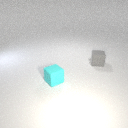
small gray rubber cube to the right of small cyan rubber cube